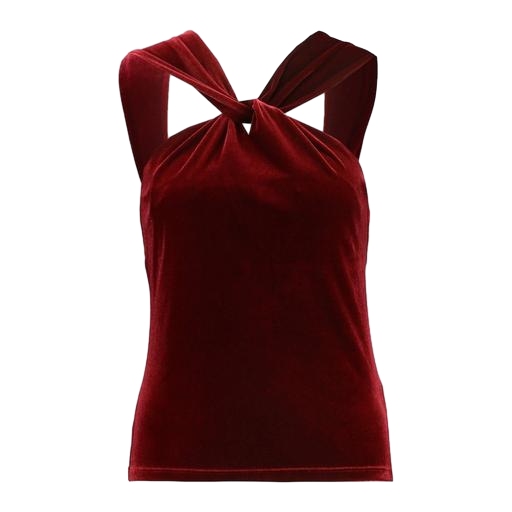
red halter neck tank, red halter top, red lucas halterneck, white background